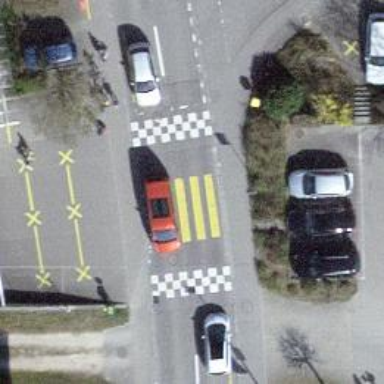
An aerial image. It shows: Uncontrolled zebra crossing with traffic calming table.